Question: Can it be possible for the height of the relatively positioned element to adjust to the height of it's child element?
---
### See Demonstration
---
## HTML:
'''
Items:
<div id="love">
<textarea id="magic"></textarea>
</div>
Dung:
'''
## CSS:
'''
#love{
position:relative;
background:#eee;
width:60px;
}
#magic{
position:absolute;
width:20px;
}
'''
## Output:

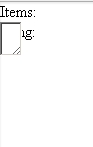
Answer: when you specify absolute positioning you have to give co-ordinates to it
'''
#magic{
position:absolute;
width:20px;
}
'''
you specify x pos and y pos as 0 and 0
outer tag adjusts according to inner tag
//unless you specify width or height to outer tag
'''
#magic{
position:absolute;
left:0; // x pos
top:0; // y pos
width:20px;
}
'''